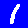
Digit: 1